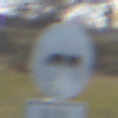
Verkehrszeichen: VerbotLastkraftwagenMitAnhaenger
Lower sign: ZeitangabenOhneBeschraenkungAufWochentage2
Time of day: MorningAfternoon
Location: Outdoor (Nature)
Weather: PartlyCloudy
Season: NotSpecified
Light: Natural